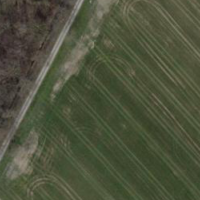
EUNIS habitat code: 25
Species observed at this site:
Certhia brachydactyla
Numenius arquata
Corvus corone
Ichthyaetus melanocephalus
Cyanistes caeruleus
Linaria cannabina
Chloris chloris
Sturnus vulgaris
Dendrocopos major
Passer domesticus
Fringilla coelebs
Buteo buteo
Anthus pratensis
Columba palumbus
Chroicocephalus ridibundus
Circus aeruginosus
Phylloscopus collybita
Fringilla montifringilla
Parus major
Erithacus rubecula
Milvus migrans
Milvus milvus
Motacilla alba
Saxicola rubicola
Falco tinnunculus
Corvus corax
Accipiter nisus